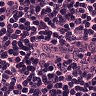
Metastatic tissue present: yes